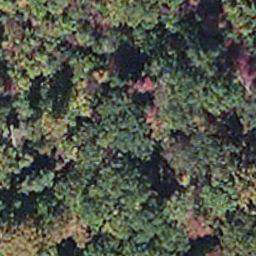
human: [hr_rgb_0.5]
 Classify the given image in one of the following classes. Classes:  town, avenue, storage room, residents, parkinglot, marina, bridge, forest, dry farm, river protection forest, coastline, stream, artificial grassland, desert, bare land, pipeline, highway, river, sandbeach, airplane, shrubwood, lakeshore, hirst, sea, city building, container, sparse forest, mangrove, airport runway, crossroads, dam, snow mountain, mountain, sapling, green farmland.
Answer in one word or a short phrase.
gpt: mangrove